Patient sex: F
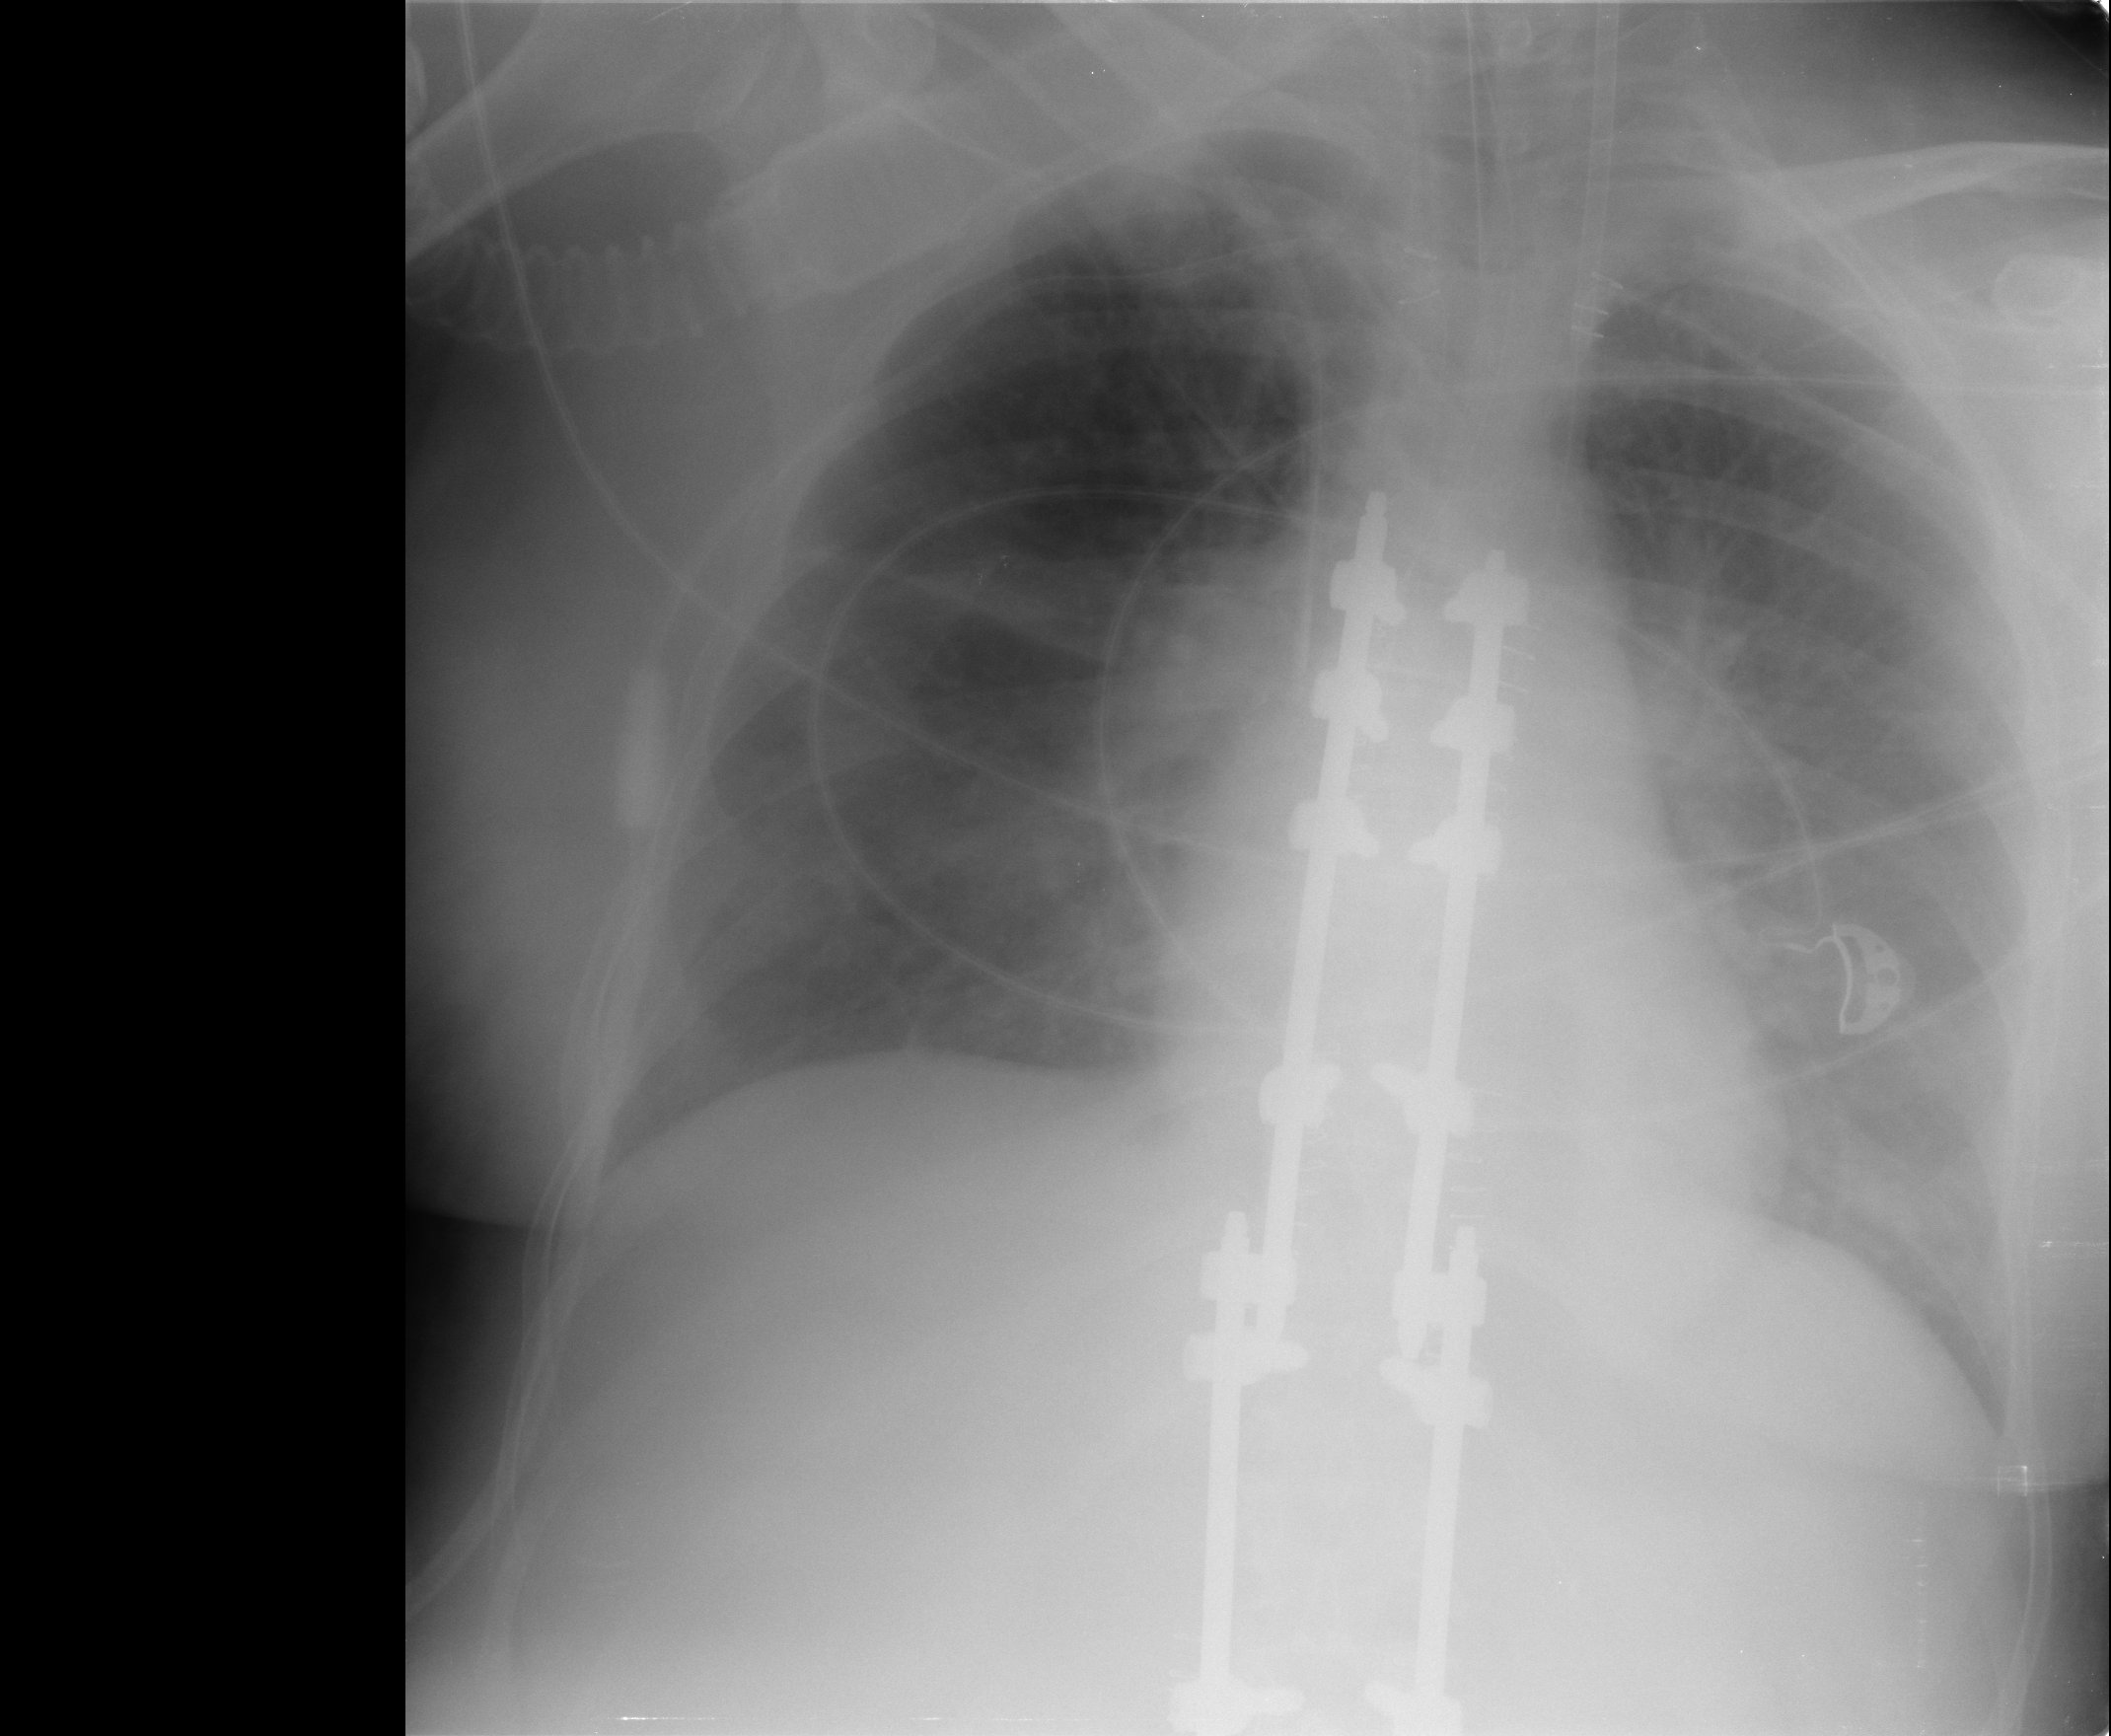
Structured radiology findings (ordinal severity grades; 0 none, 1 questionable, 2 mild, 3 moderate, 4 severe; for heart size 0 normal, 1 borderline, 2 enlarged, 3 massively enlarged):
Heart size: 0
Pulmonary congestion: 1
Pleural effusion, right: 0
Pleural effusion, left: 1
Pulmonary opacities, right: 0
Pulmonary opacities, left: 0
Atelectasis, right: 0
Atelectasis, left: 2